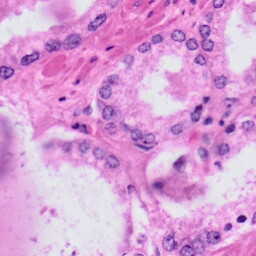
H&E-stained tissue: Prostate